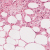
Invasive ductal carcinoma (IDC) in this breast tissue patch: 0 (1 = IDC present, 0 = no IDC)